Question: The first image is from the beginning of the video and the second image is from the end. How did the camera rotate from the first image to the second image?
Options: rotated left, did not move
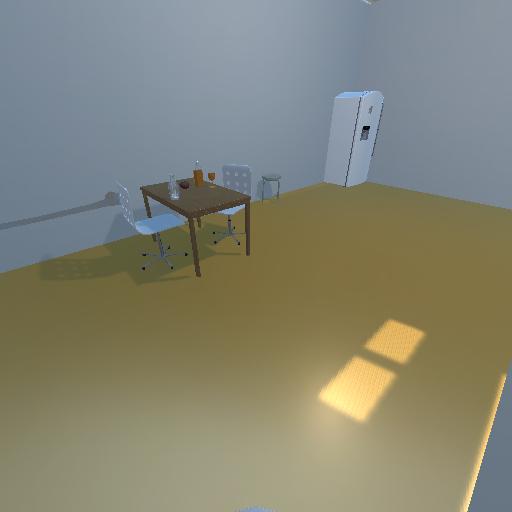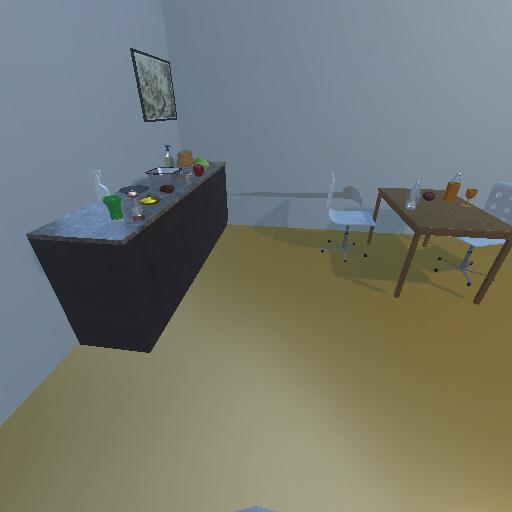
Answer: rotated left